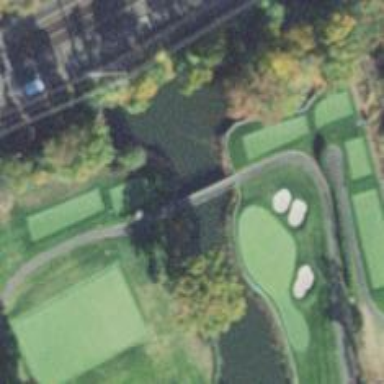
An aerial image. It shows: Service road that includes bridge over golf cart path.